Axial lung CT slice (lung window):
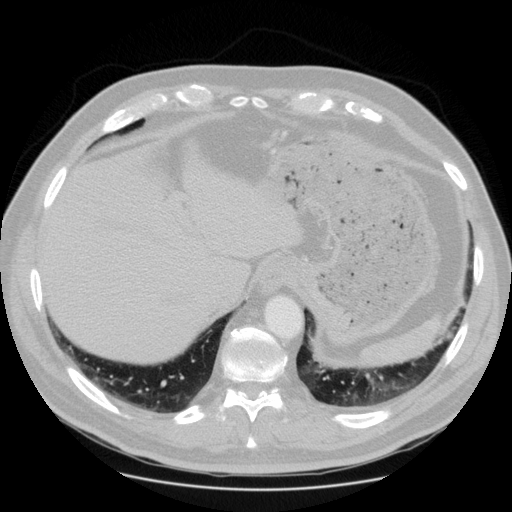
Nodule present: no